Field crop: maize
Growth stage: 2
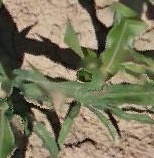
Species: maize